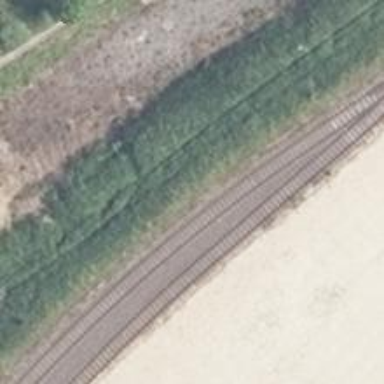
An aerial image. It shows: Rail spur service.